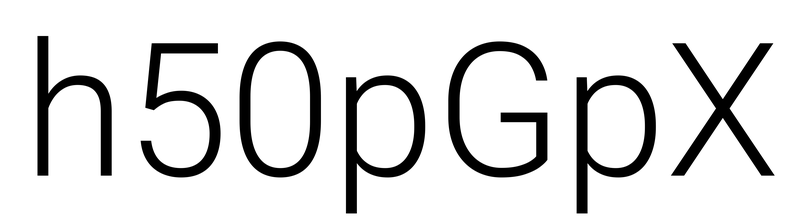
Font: Roboto_Light